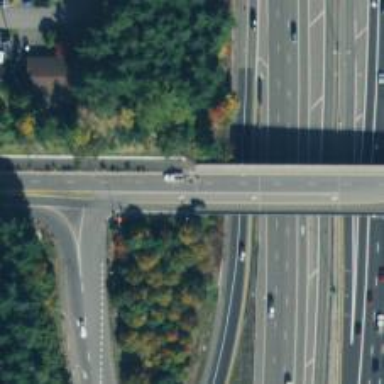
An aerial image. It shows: Secondary road with bridge.